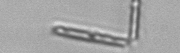
Label: Thalassionema